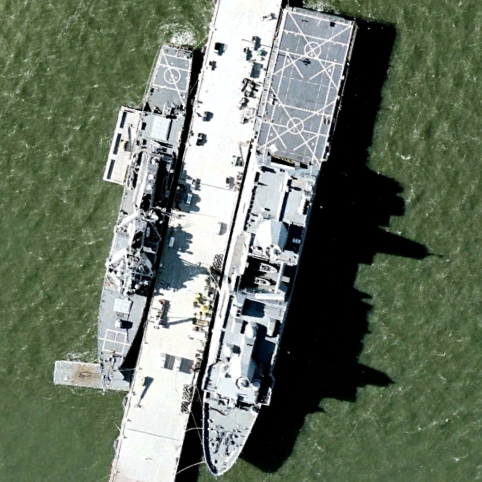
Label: combat